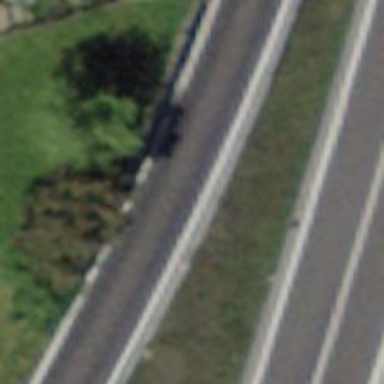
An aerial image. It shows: Secondary link road with asphalt surface.